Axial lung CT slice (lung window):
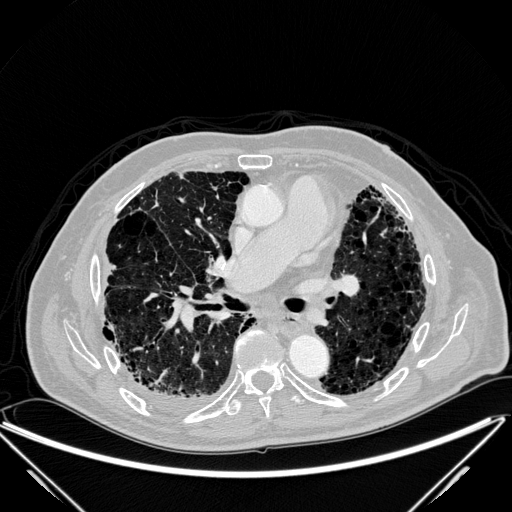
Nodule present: no